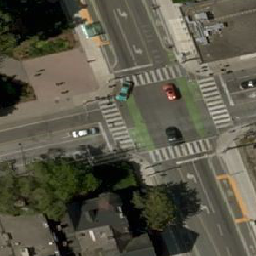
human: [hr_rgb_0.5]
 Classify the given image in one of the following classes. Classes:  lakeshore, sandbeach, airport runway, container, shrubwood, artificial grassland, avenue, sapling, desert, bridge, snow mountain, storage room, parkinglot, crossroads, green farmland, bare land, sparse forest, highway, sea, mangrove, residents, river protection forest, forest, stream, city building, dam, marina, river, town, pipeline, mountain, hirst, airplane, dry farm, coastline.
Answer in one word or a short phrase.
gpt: crossroads